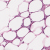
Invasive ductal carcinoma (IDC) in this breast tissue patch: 0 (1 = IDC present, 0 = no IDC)